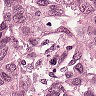
Metastatic tissue present: yes